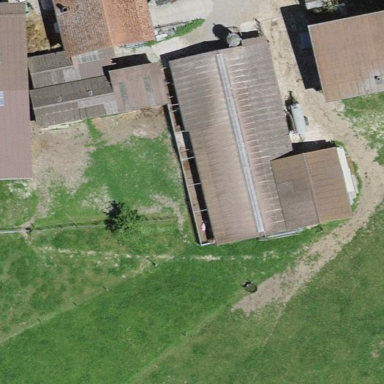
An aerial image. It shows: Sty building.